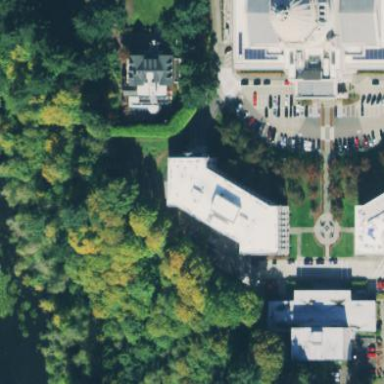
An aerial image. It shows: Government office building.